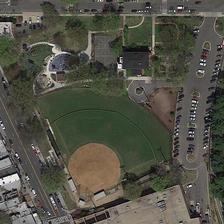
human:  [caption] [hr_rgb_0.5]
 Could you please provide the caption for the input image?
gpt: a fan-shaped court and three highway with many cars surrounded .

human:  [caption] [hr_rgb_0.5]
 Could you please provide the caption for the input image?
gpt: a baseball field is surrounded by many buildings and some green trees .

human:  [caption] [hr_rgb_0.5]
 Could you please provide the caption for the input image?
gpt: several roads together form this sport park, including baseball field, basketball courts and a large area of grassland .

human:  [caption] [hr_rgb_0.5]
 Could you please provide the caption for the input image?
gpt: many buildings and green trees are around a baseball field .

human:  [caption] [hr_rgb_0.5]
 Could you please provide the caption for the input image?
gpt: a baseball field is between a road and a parking lot .